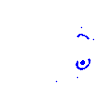
Particle: pion